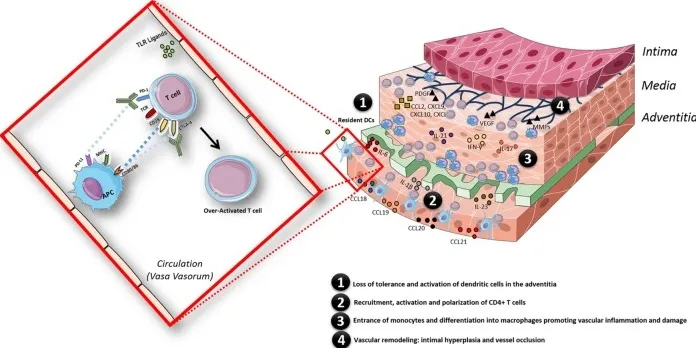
Schematic model of the pathogenesis of giant cell arteritis, facilitated by the state of chronic inflammation in aged individuals and in addition by an overactivated immune system triggered by immune checkpoint inhibitor treatment. The inflammatory response in the arterial wall is initiated when resident dendritic cells (DCs) sense danger signals via pattern recognition receptors such as toll-like receptors. Activated DCs produce chemokines (CCL18, CCL19, CCL20, and CCL21), which recruit CD4+ T cells; once recruited in the arterial wall, CD4+ T cells are activated by DCs presenting still undefined antigen(s). The presence of pro-inflammatory cytokines (IL-6, IL-1beta, IL-23, IL-18, and IL-12) in the microenvironment polarizes CD4+ T cells toward Th1 and Th17 cells, which produce large amounts of IFN-gamma and IL-17. Eventually, monocytes enter the vascular wall and differentiate into macrophages promoting vascular inflammation by secreting cytokines and vascular damage via secretion of matrix metalloproteinases (MMPs). Macrophages, giant cells or injured VSMC also produce growth factors such as platelet-derived growth factor (PDGF) and vascular endothelial growth factor (VEGF). This results in vascular remodeling: intimal hyperplasia and vessel occlusion. The whole process is facilitated by a state of chronic inflammation as observed in aged individuals and additionally by an overactivated immune system triggered by immune checkpoint therapy treatment in this case.
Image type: pathology (immunostaining)